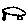
Label: car